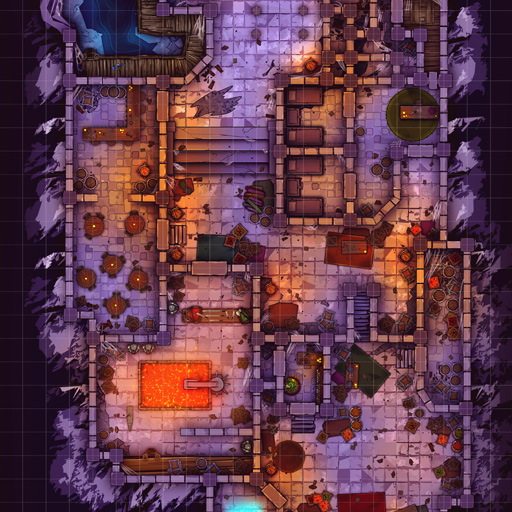
A D&D Grid Map purple background interior fort tables beds dock stairs rooms carpets market (Underground Market Square Map)